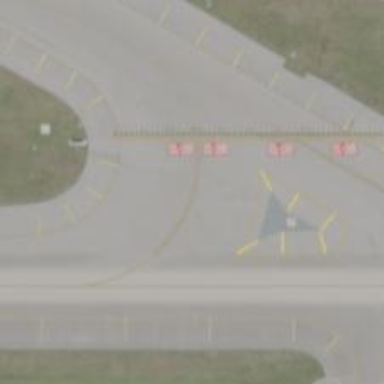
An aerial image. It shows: View of taxiway at the airport.